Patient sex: F
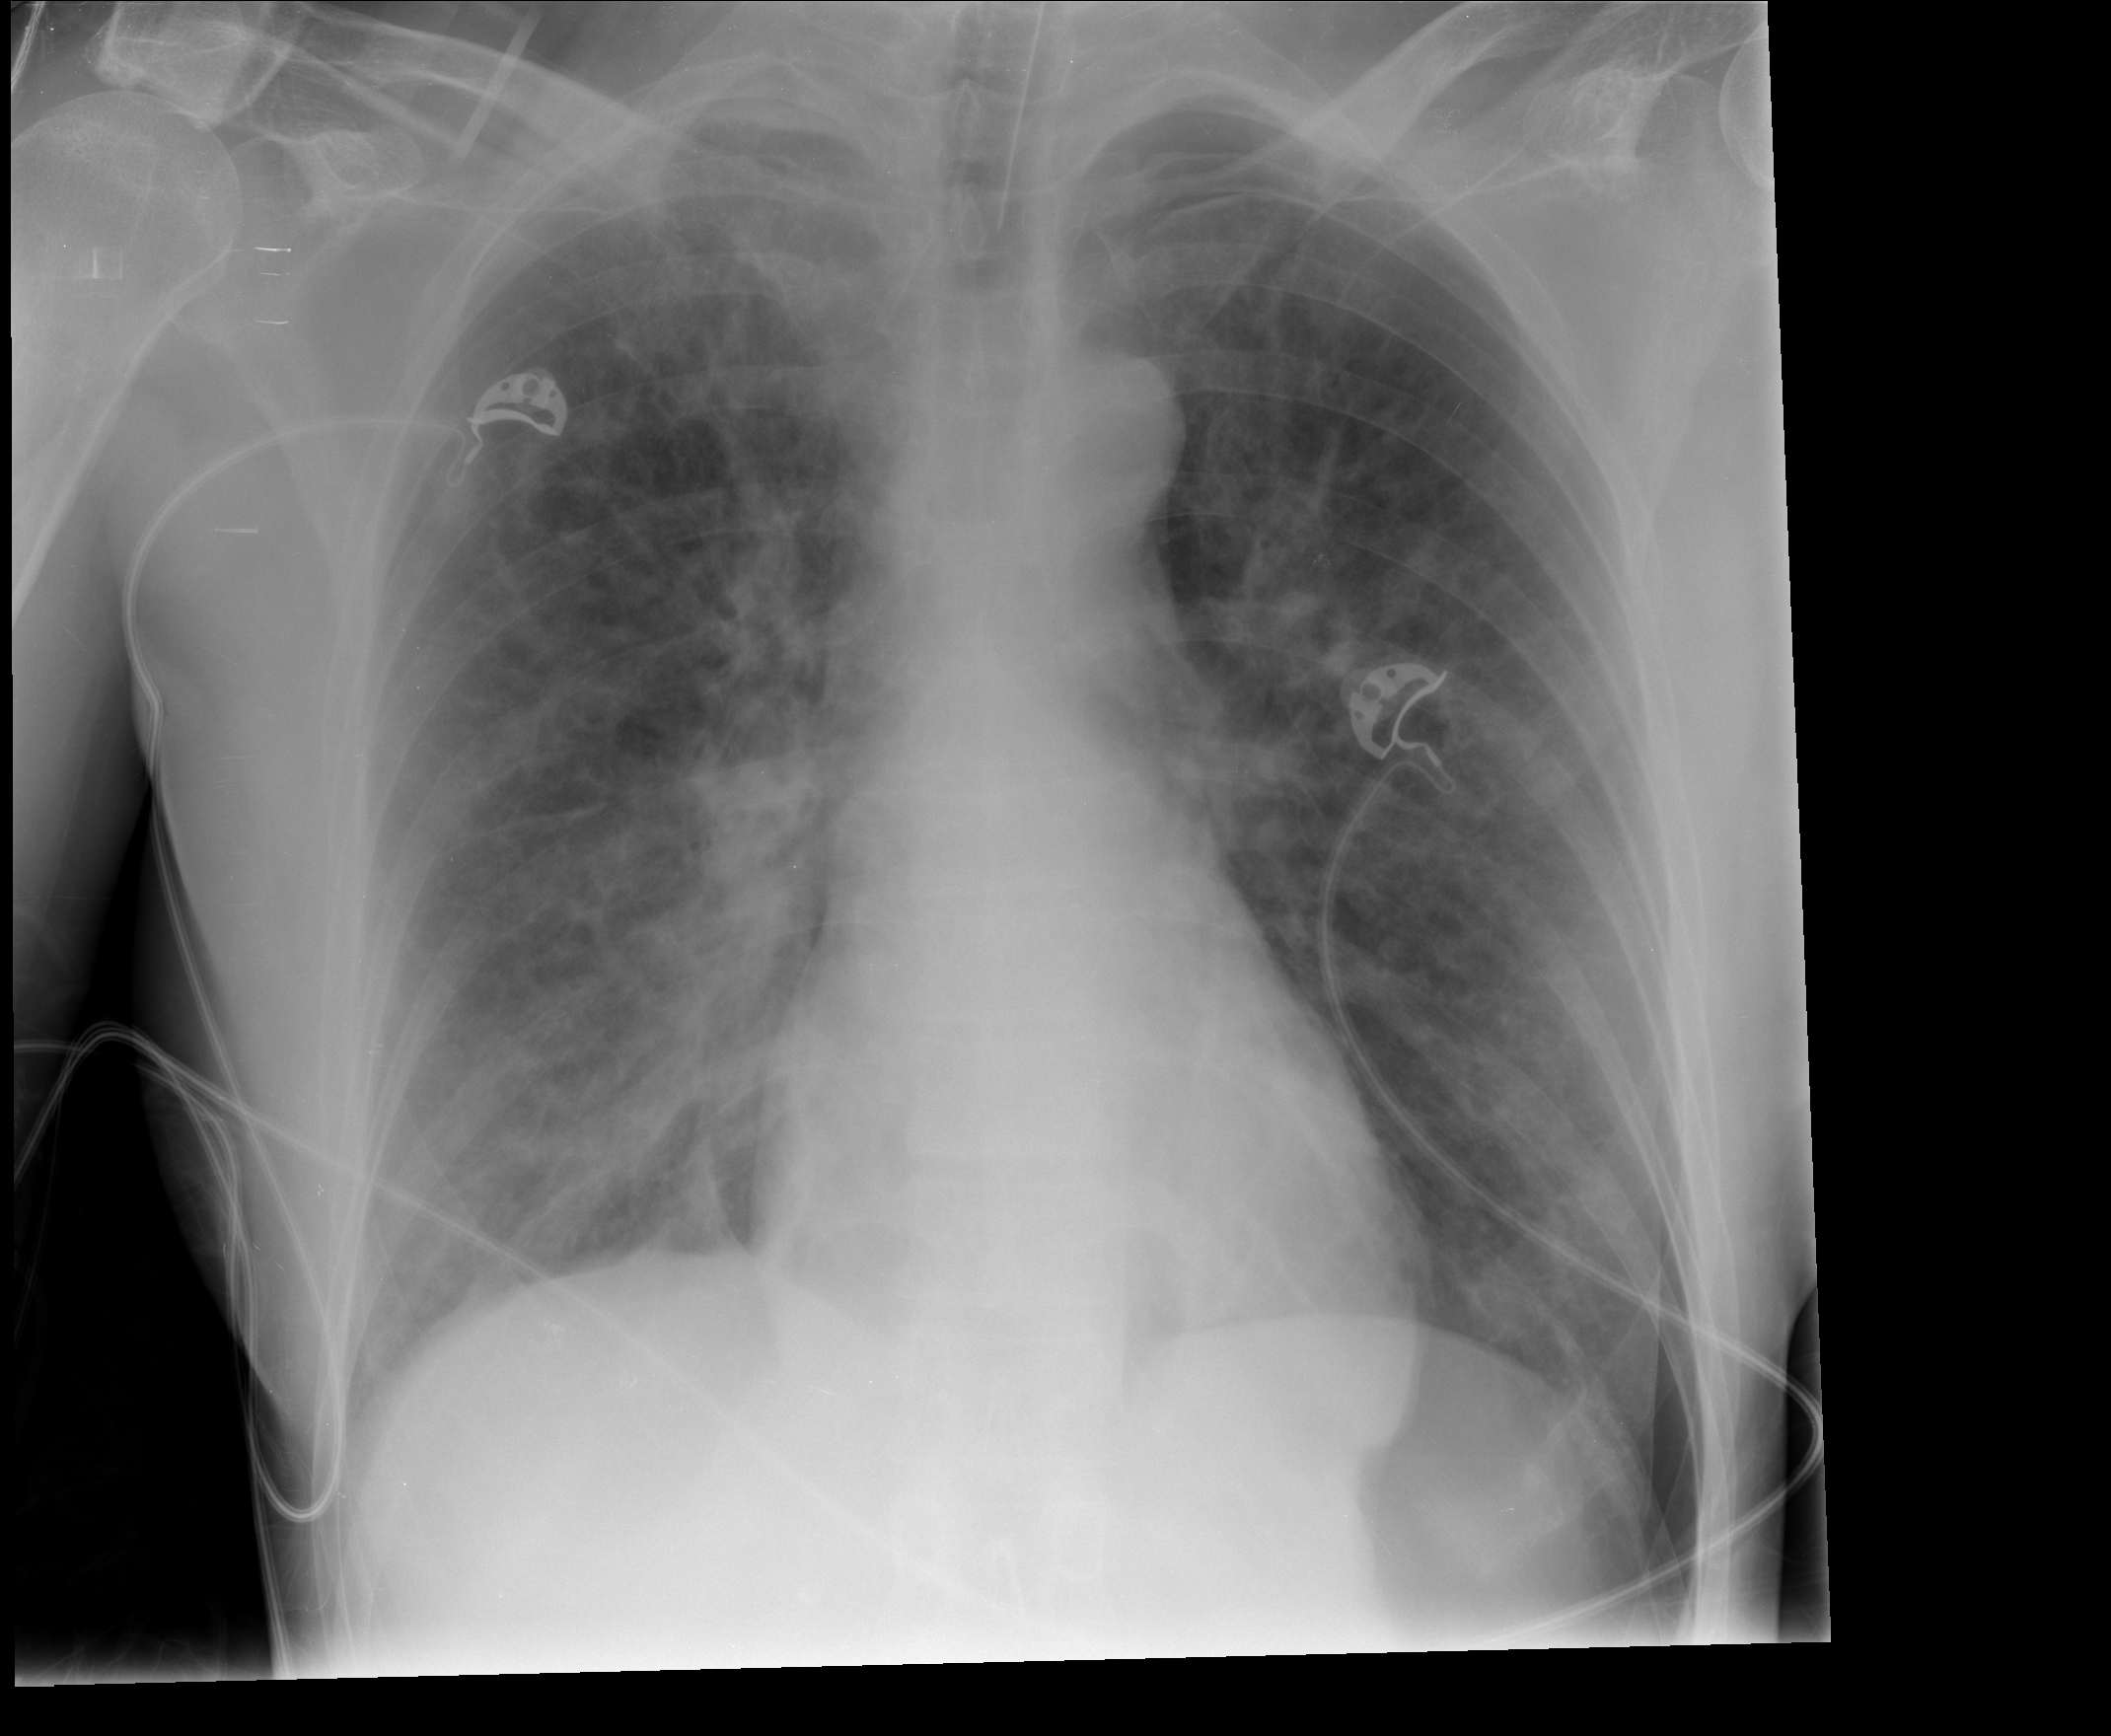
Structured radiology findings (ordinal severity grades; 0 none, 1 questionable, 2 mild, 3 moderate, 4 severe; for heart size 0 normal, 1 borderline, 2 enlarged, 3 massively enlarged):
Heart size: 0
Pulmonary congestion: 3
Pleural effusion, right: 0
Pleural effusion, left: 0
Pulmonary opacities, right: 1
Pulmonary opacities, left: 1
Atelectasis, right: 0
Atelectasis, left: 0